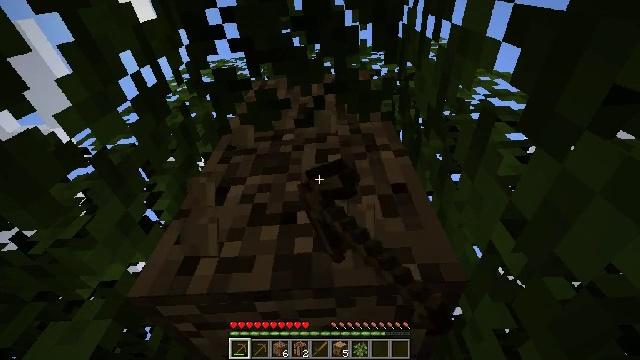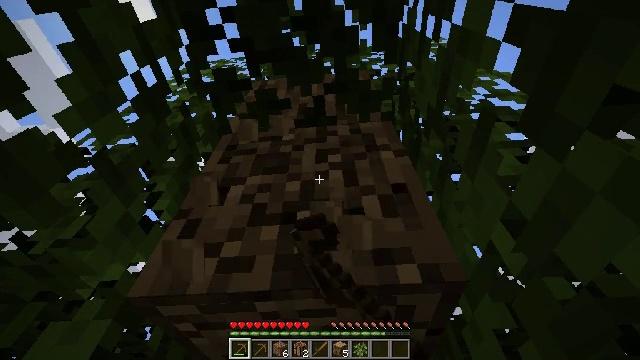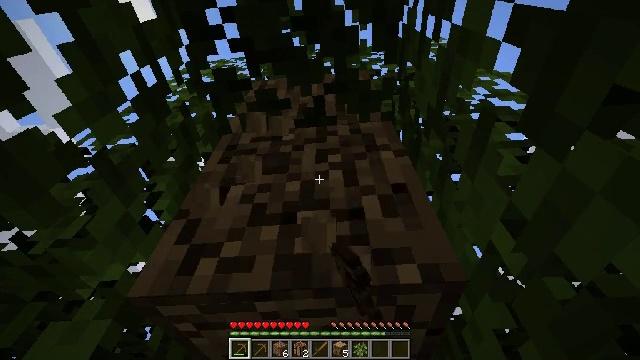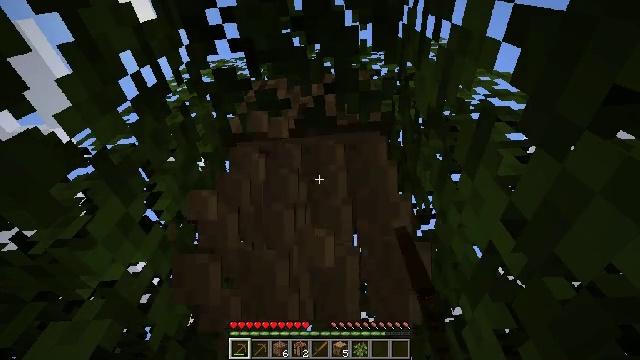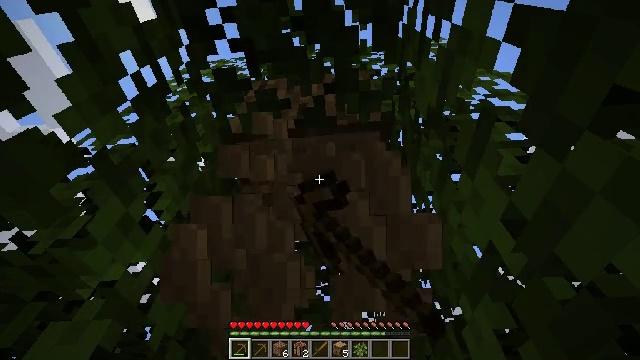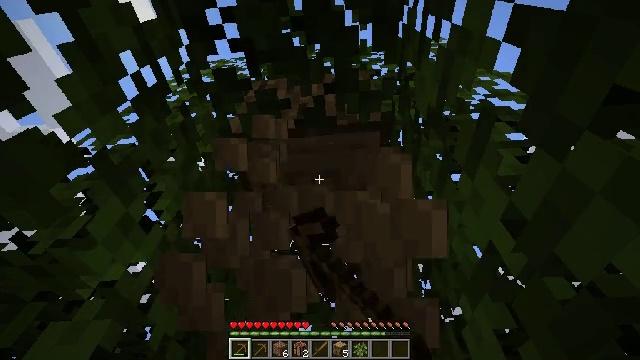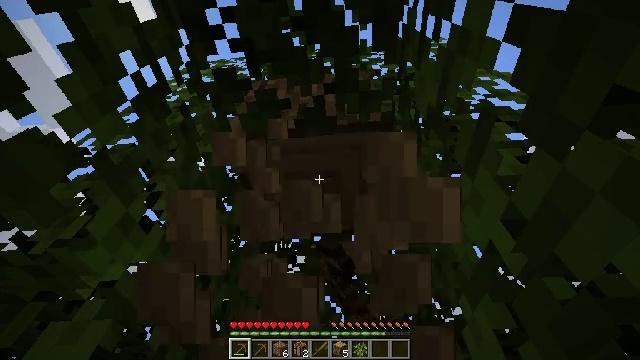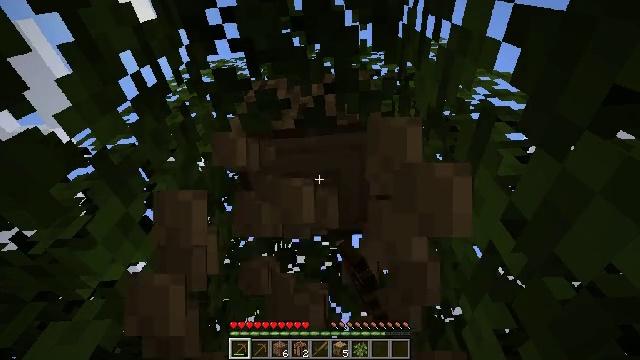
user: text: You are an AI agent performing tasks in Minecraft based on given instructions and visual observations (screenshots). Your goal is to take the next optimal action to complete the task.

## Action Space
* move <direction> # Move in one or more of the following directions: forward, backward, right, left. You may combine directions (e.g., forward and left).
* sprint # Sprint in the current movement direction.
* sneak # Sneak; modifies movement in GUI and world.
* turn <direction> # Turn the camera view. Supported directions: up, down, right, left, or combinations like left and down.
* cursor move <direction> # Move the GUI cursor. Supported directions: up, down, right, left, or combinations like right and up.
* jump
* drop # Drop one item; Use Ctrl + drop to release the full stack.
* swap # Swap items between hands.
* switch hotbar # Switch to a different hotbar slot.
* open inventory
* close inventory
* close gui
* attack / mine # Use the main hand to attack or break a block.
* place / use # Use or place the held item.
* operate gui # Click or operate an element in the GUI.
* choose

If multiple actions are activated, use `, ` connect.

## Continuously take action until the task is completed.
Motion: motion action
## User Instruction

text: Mine the oak log.
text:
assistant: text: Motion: attack / mine
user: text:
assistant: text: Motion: attack / mine
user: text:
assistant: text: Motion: attack / mine
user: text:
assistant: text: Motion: attack / mine
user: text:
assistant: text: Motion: attack / mine
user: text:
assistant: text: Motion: attack / mine
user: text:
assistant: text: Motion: attack / mine
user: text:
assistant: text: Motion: attack / mine